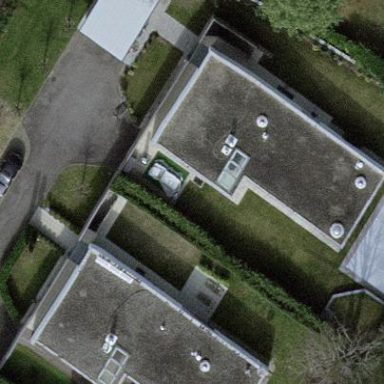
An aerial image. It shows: Detached building.